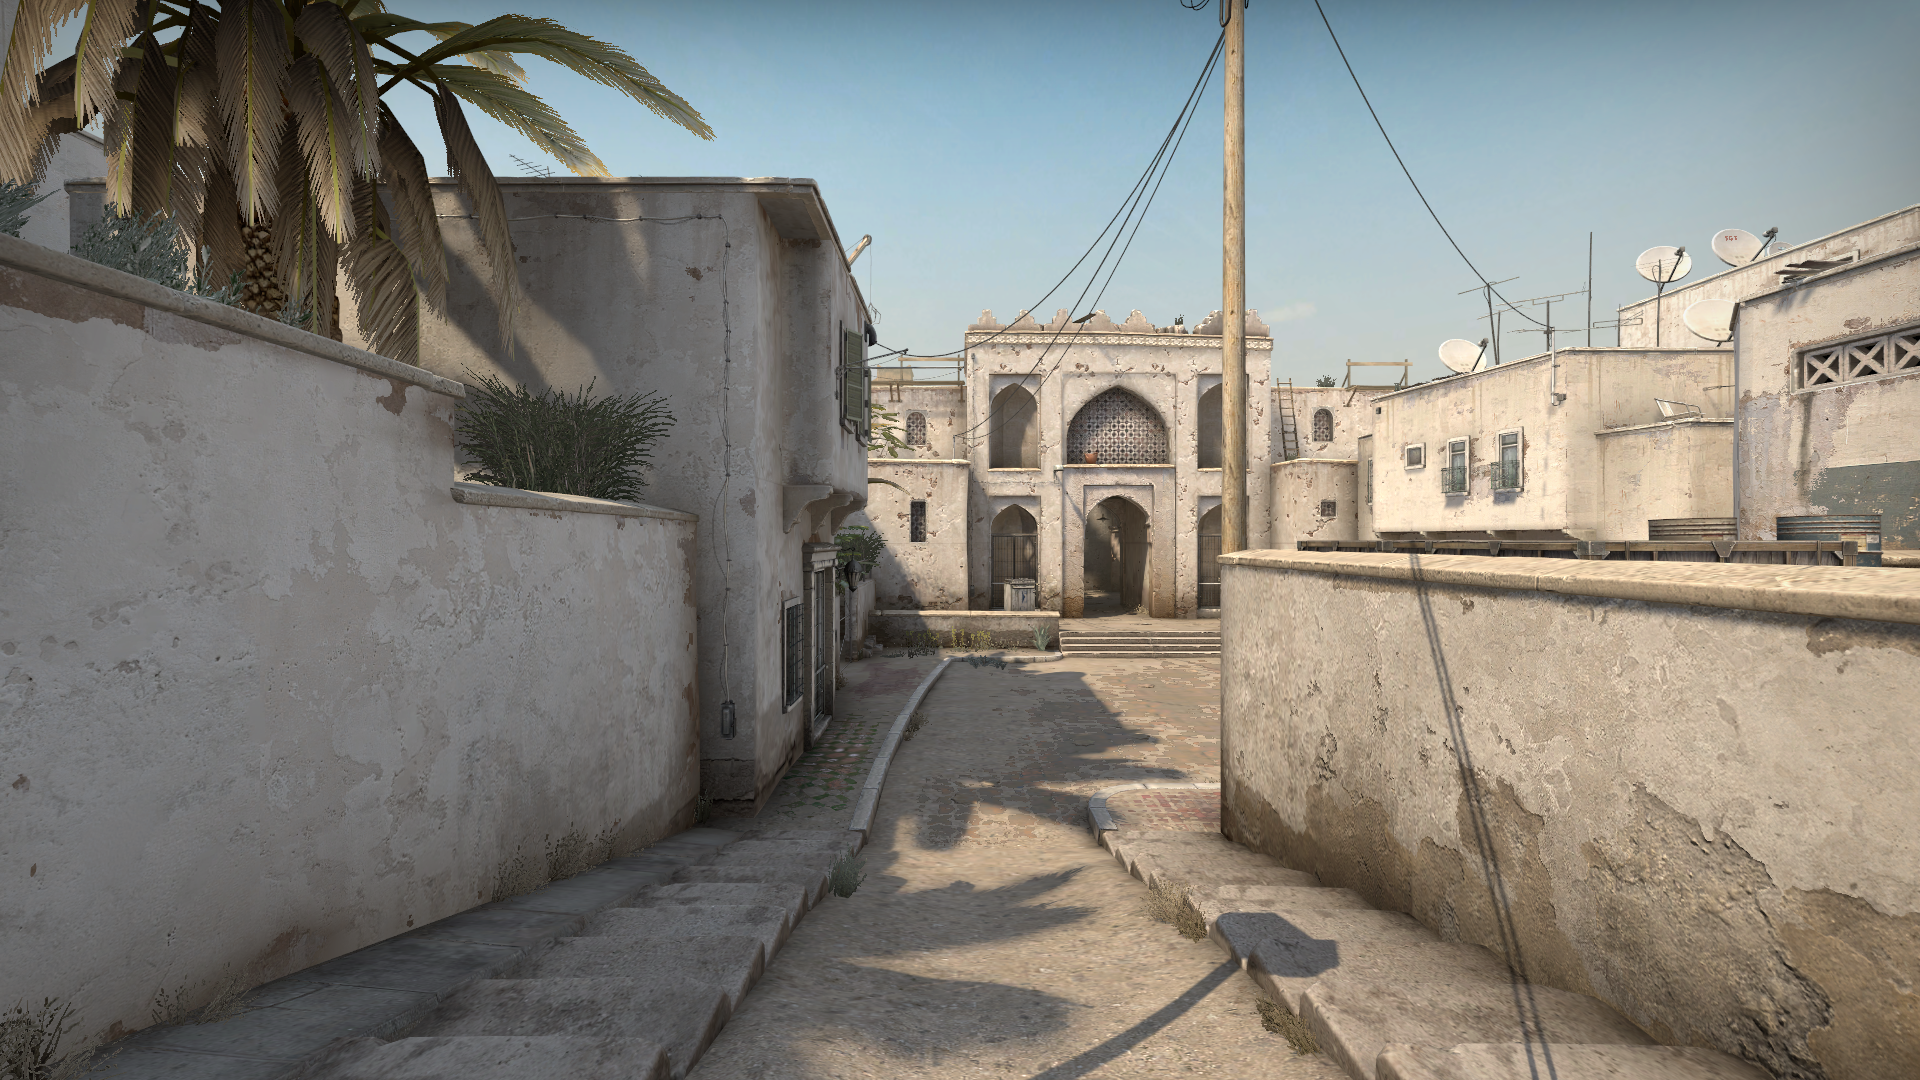
Map: de_dust2